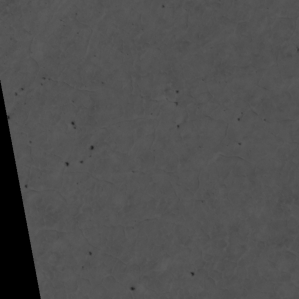
Label: non_frost